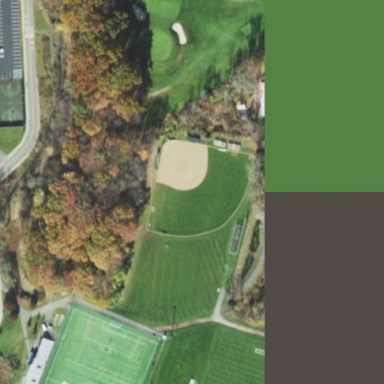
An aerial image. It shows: Softball pitch for leisure land activities.